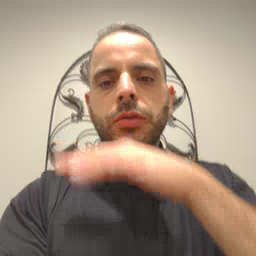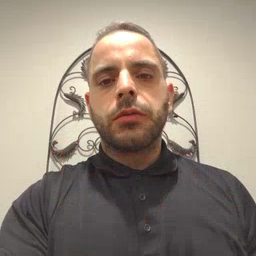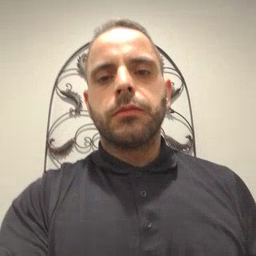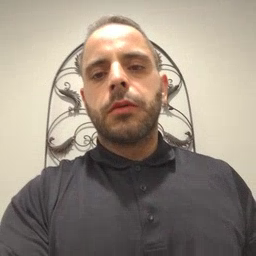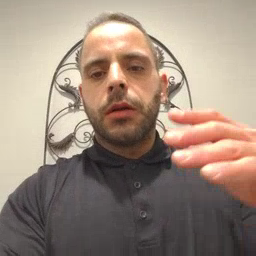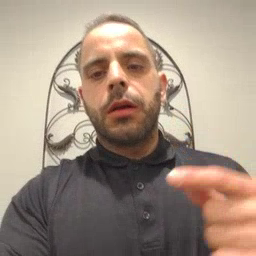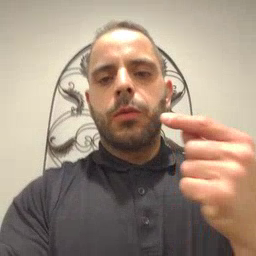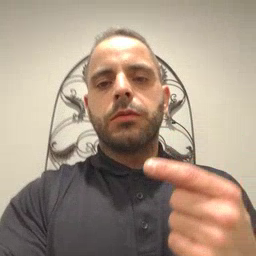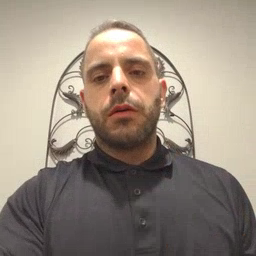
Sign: owie